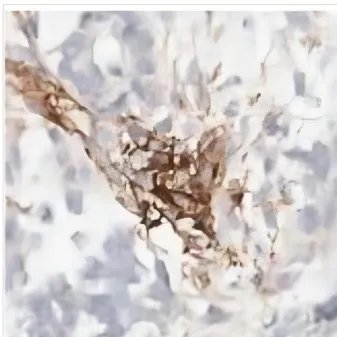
(B) Immunohistochemistry (IHC) of the Abdominal nodule biopsies.
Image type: pathology (immunostaining)